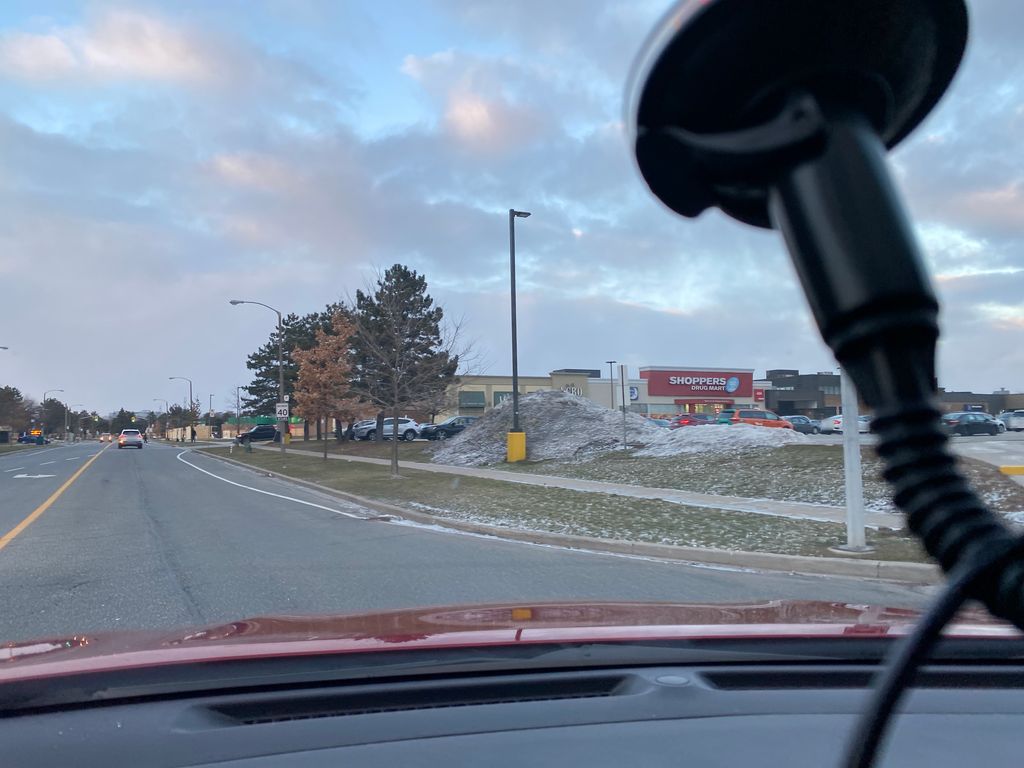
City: toronto